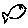
Label: fish